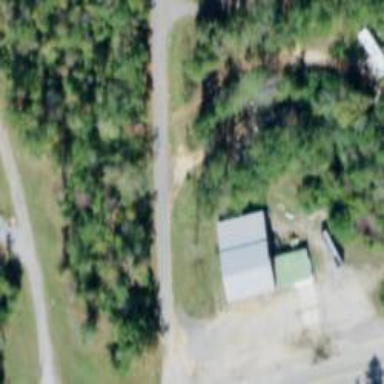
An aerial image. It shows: Driveway leading to service road.